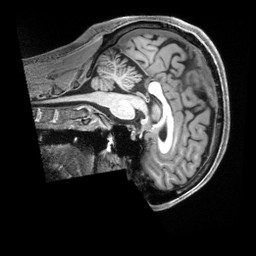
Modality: T1w
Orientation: sagittal
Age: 30
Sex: male
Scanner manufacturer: siemens
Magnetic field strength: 3 T
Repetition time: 2.3 s
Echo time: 0.00229 s